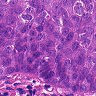
Metastatic tissue present: yes